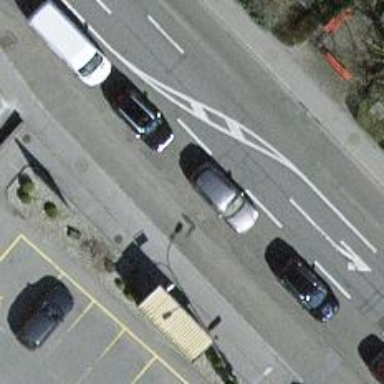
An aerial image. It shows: Road crossing with traffic signals.